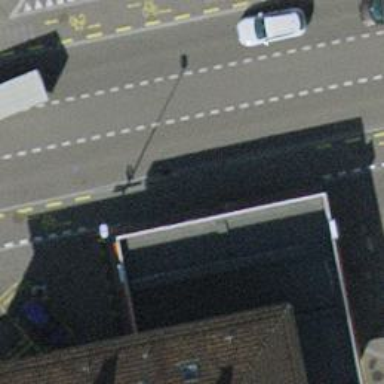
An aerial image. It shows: Convenience store with fuel services available.